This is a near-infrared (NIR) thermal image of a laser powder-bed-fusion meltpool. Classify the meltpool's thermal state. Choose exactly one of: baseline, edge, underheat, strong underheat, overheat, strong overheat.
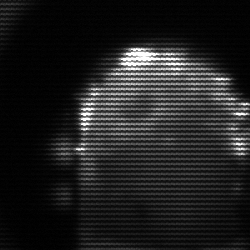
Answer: baseline